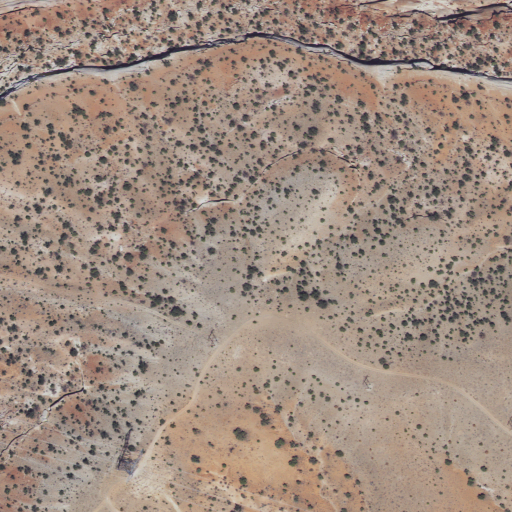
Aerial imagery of mountain in Utah named Cedar Mountain containing only shrub